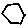
Label: hexagon